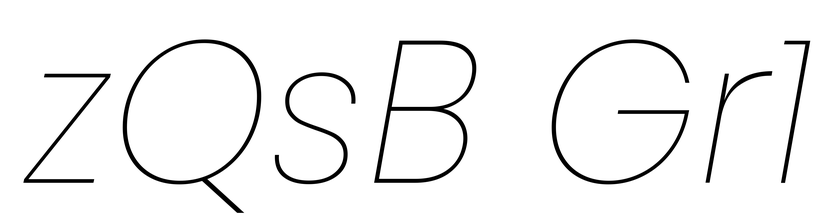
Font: Poppins-ThinItalic